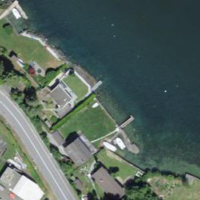
EUNIS habitat code: 14
Species observed at this site:
Prunella vulgaris
Anas platyrhynchos